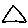
Label: triangle